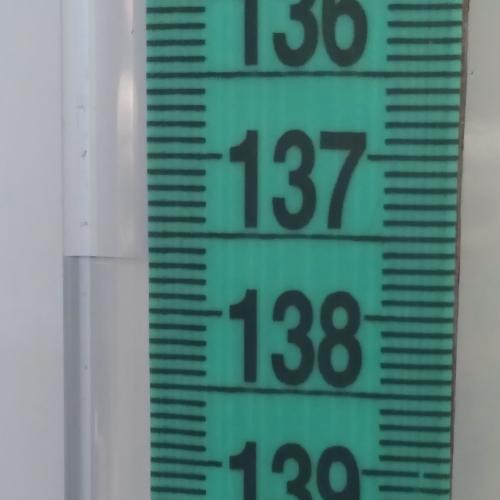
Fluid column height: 137.7 cm